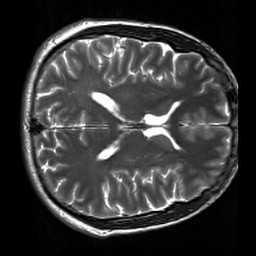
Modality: T2w
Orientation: axial
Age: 32
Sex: male
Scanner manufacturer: siemens
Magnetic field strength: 3 T
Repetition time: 7 s
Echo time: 0.09 s